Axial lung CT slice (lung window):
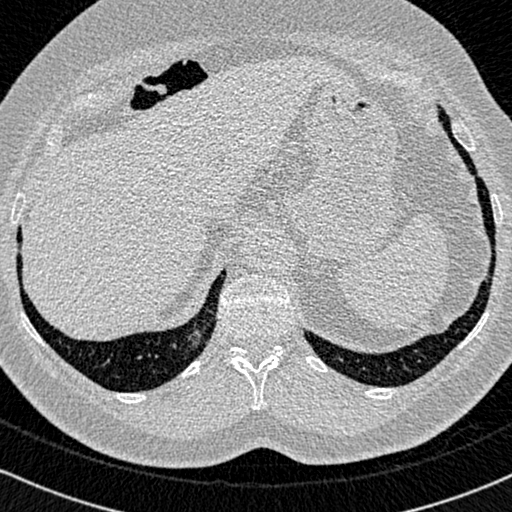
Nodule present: no